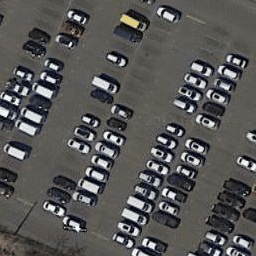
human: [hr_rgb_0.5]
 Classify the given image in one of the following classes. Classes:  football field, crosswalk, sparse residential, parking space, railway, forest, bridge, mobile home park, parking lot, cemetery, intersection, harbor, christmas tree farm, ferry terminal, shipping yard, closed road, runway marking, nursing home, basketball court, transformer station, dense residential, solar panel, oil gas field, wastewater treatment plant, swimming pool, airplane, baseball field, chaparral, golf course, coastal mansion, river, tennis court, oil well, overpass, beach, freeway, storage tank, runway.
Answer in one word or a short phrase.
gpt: parking lot